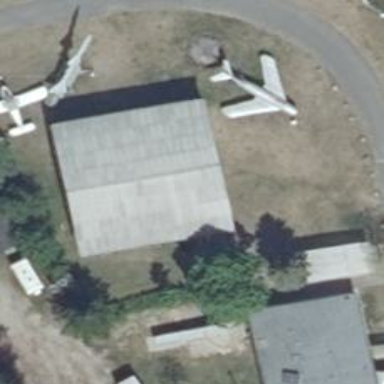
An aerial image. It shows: Attraction featuring historic aircraft.